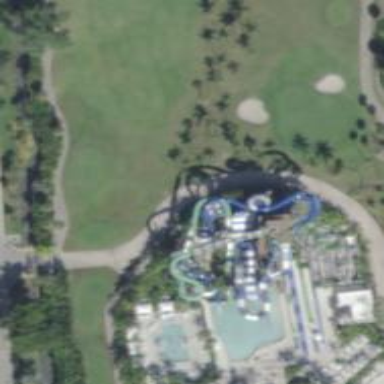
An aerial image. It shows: Water slide attraction.